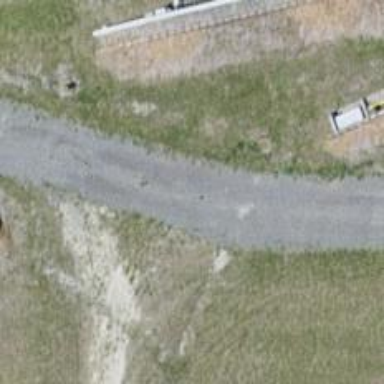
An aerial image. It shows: Gravel track with grade 2 tracktype.